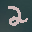
Label: 2